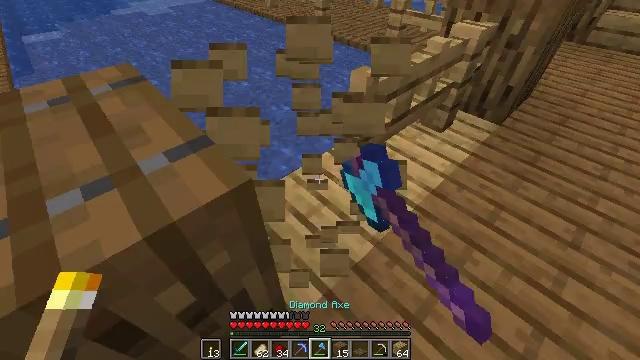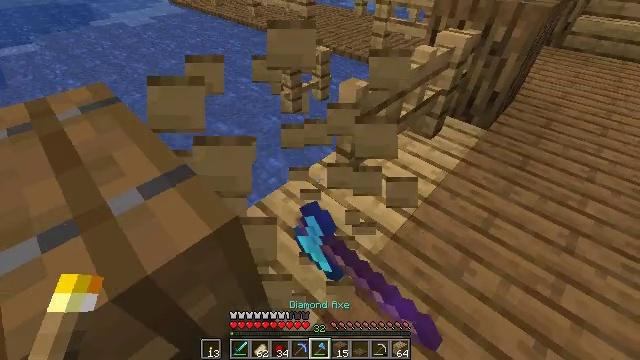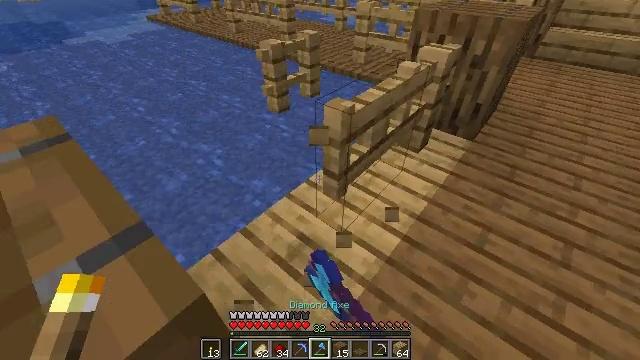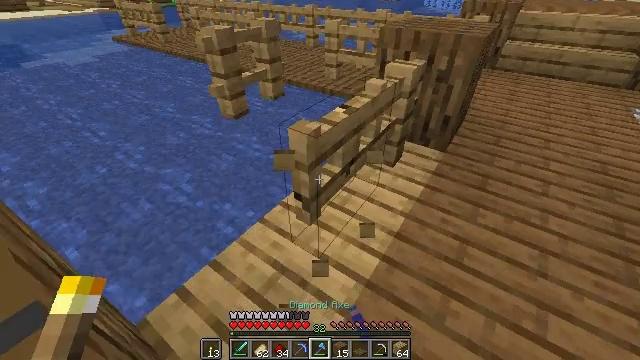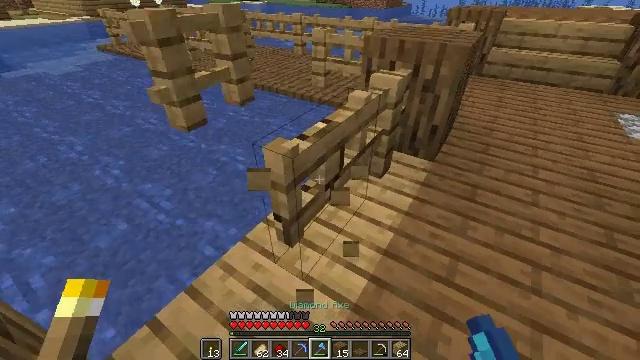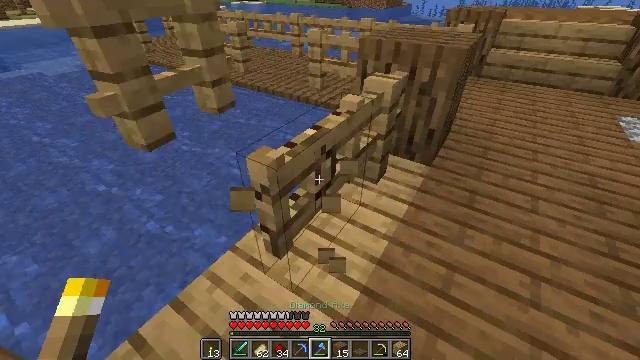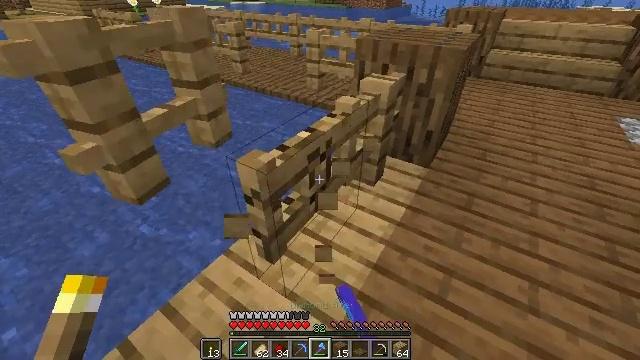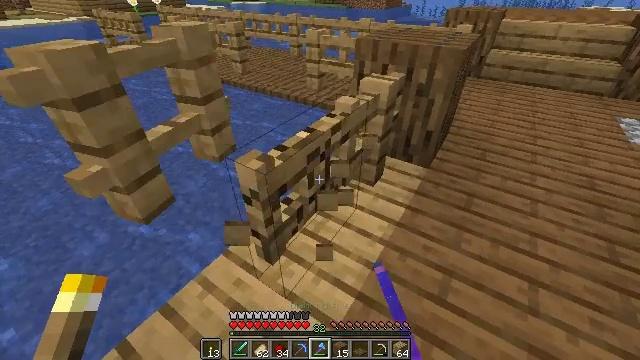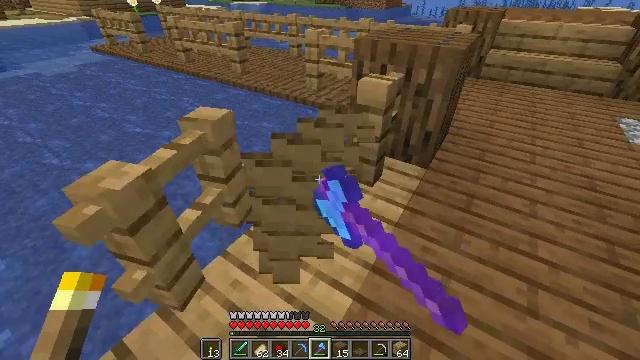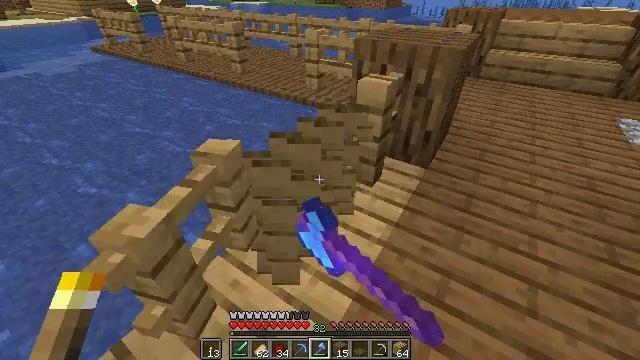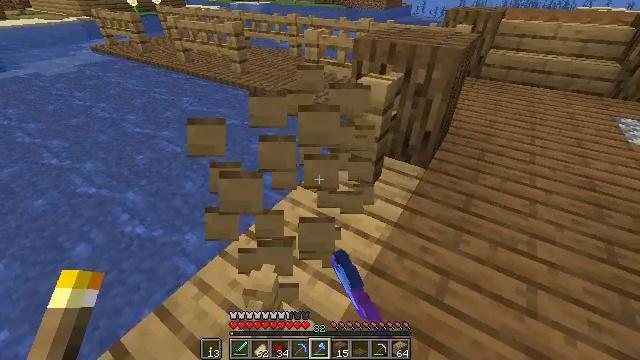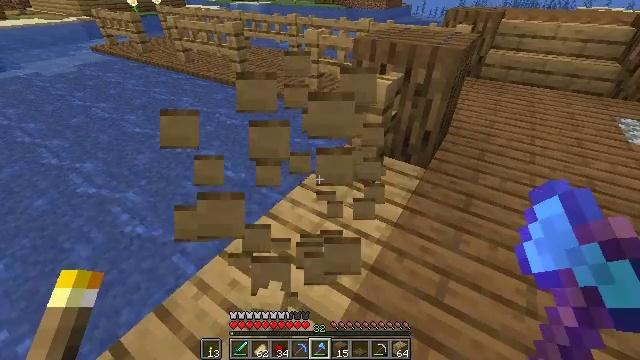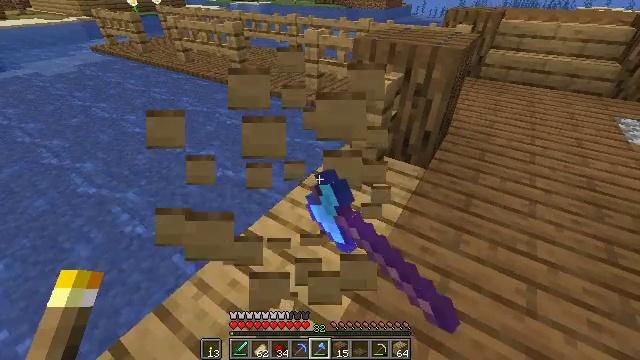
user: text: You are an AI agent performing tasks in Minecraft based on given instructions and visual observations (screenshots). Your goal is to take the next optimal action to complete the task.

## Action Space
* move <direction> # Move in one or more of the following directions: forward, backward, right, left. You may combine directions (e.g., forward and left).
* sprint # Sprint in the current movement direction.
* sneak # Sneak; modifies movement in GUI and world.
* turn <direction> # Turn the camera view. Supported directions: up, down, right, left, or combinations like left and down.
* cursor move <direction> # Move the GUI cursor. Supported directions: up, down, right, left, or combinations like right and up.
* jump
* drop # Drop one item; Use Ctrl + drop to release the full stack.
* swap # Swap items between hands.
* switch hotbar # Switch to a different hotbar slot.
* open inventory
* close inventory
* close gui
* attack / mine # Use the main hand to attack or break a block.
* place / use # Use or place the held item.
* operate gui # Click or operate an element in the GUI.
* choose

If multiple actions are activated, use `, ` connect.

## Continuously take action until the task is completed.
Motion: motion action
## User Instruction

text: Attack the oak fence gate to break it.
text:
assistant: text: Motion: move forward, turn right and up, attack / mine
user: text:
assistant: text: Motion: move forward, turn right and up, attack / mine
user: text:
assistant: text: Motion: move forward, turn right and up, attack / mine
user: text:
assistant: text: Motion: turn right and up, attack / mine
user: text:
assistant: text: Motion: attack / mine
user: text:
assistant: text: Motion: attack / mine
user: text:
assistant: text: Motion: attack / mine
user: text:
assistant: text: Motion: attack / mine
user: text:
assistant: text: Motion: attack / mine
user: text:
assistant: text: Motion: attack / mine
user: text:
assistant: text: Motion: attack / mine
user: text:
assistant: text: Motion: attack / mine
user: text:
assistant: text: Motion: attack / mine